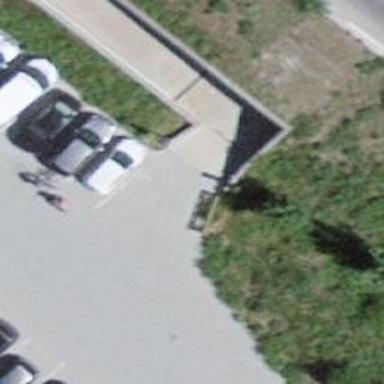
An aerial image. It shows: Concrete footway.